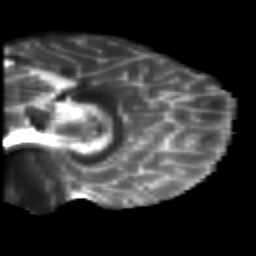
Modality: T2w
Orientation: sagittal
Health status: healthy
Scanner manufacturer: siemens
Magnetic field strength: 3 T
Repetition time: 10 s
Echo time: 0.092 s